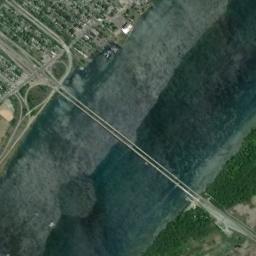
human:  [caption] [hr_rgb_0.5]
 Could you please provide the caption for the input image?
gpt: A bridge built on a dark green river and the lawn on one side of the river .

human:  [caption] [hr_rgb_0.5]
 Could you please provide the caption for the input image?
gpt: There is a bridge over the river between many buildings and grass .

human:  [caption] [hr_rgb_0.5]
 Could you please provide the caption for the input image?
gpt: A bridge connects the land on both sides of the blue-blue river  One side of the bridge is connected to a circular interchange  There are many buildings and roads on the land .

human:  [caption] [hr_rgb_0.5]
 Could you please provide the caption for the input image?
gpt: The bridge is bi-directional, And the water under the bridge appears dark blue .

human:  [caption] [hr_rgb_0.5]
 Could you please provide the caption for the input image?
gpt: Many trees are around the bridge .